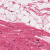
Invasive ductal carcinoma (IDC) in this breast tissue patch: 0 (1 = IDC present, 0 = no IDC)